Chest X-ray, AP view. Patient: 48 years old, sex F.
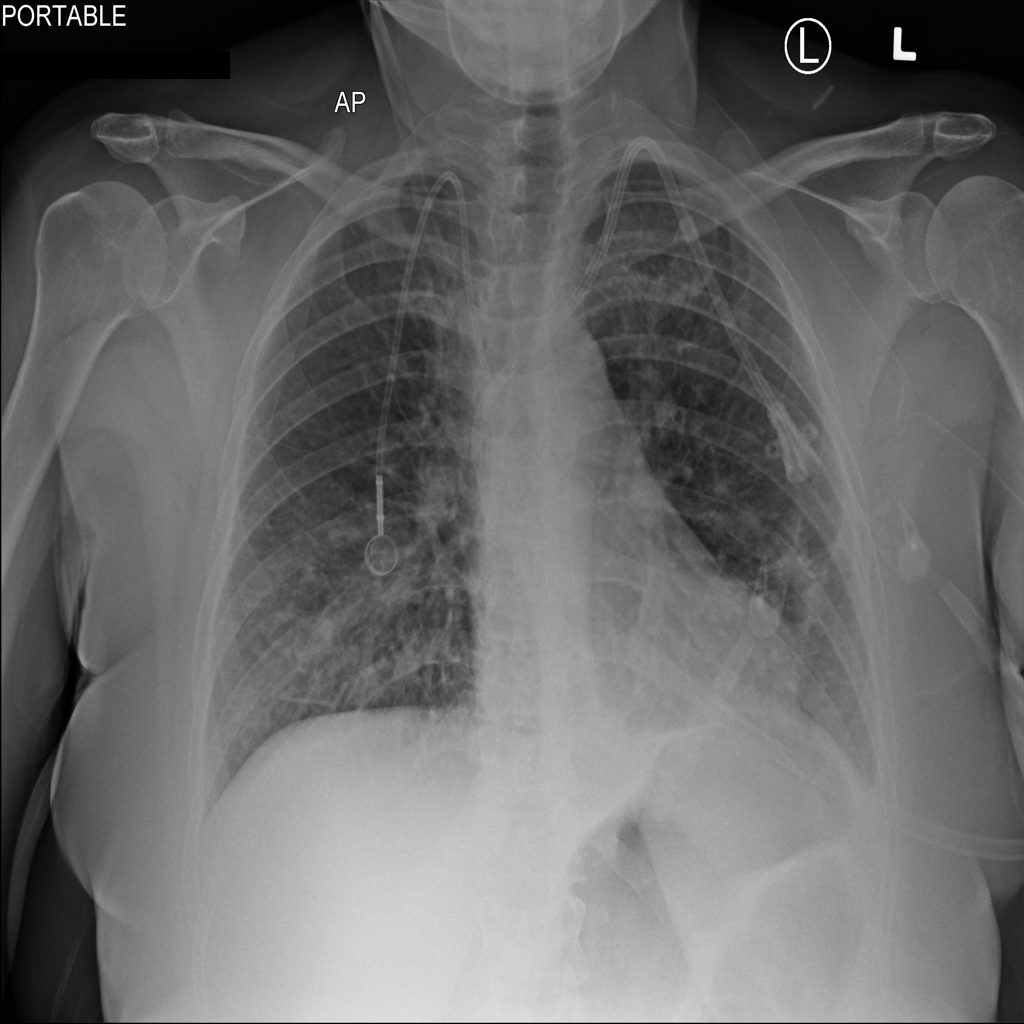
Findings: No Finding